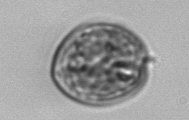
Label: Prorocentrum